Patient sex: M
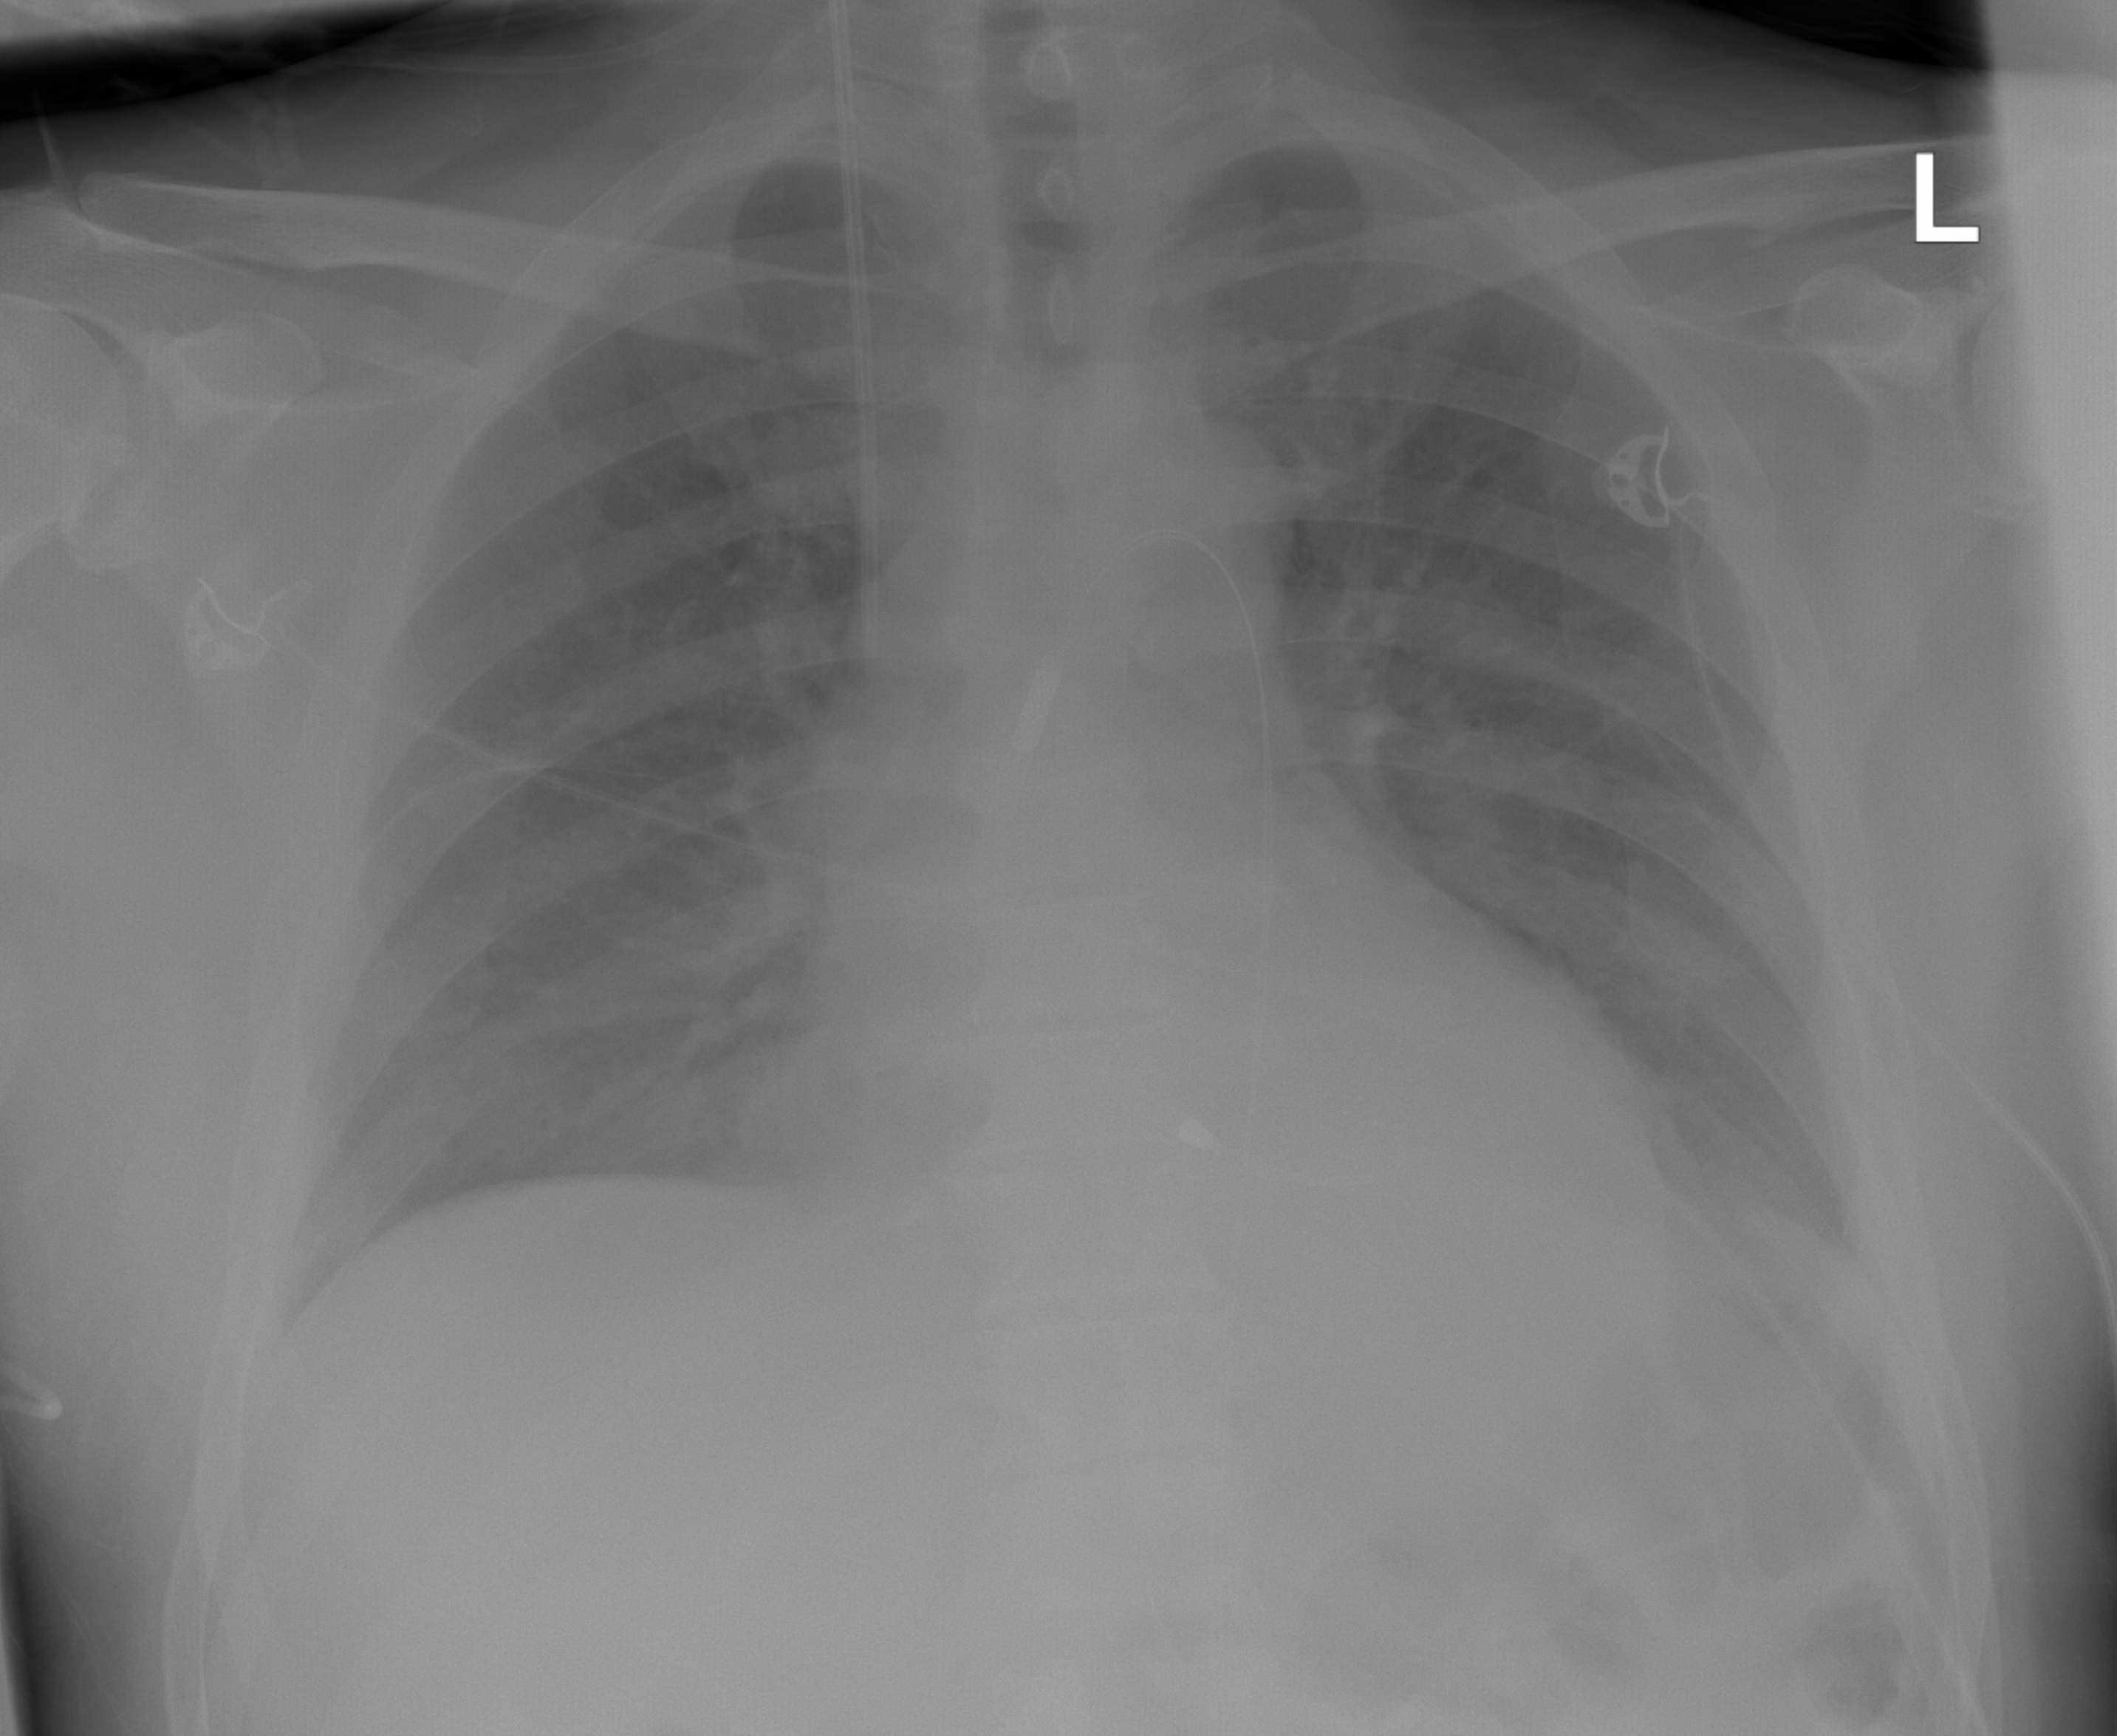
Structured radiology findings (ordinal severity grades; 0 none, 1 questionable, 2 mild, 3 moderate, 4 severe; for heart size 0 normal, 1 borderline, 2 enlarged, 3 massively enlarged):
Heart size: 2
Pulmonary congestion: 2
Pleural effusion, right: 0
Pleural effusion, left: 0
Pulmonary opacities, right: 2
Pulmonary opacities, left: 2
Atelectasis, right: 2
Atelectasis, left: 2